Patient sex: M
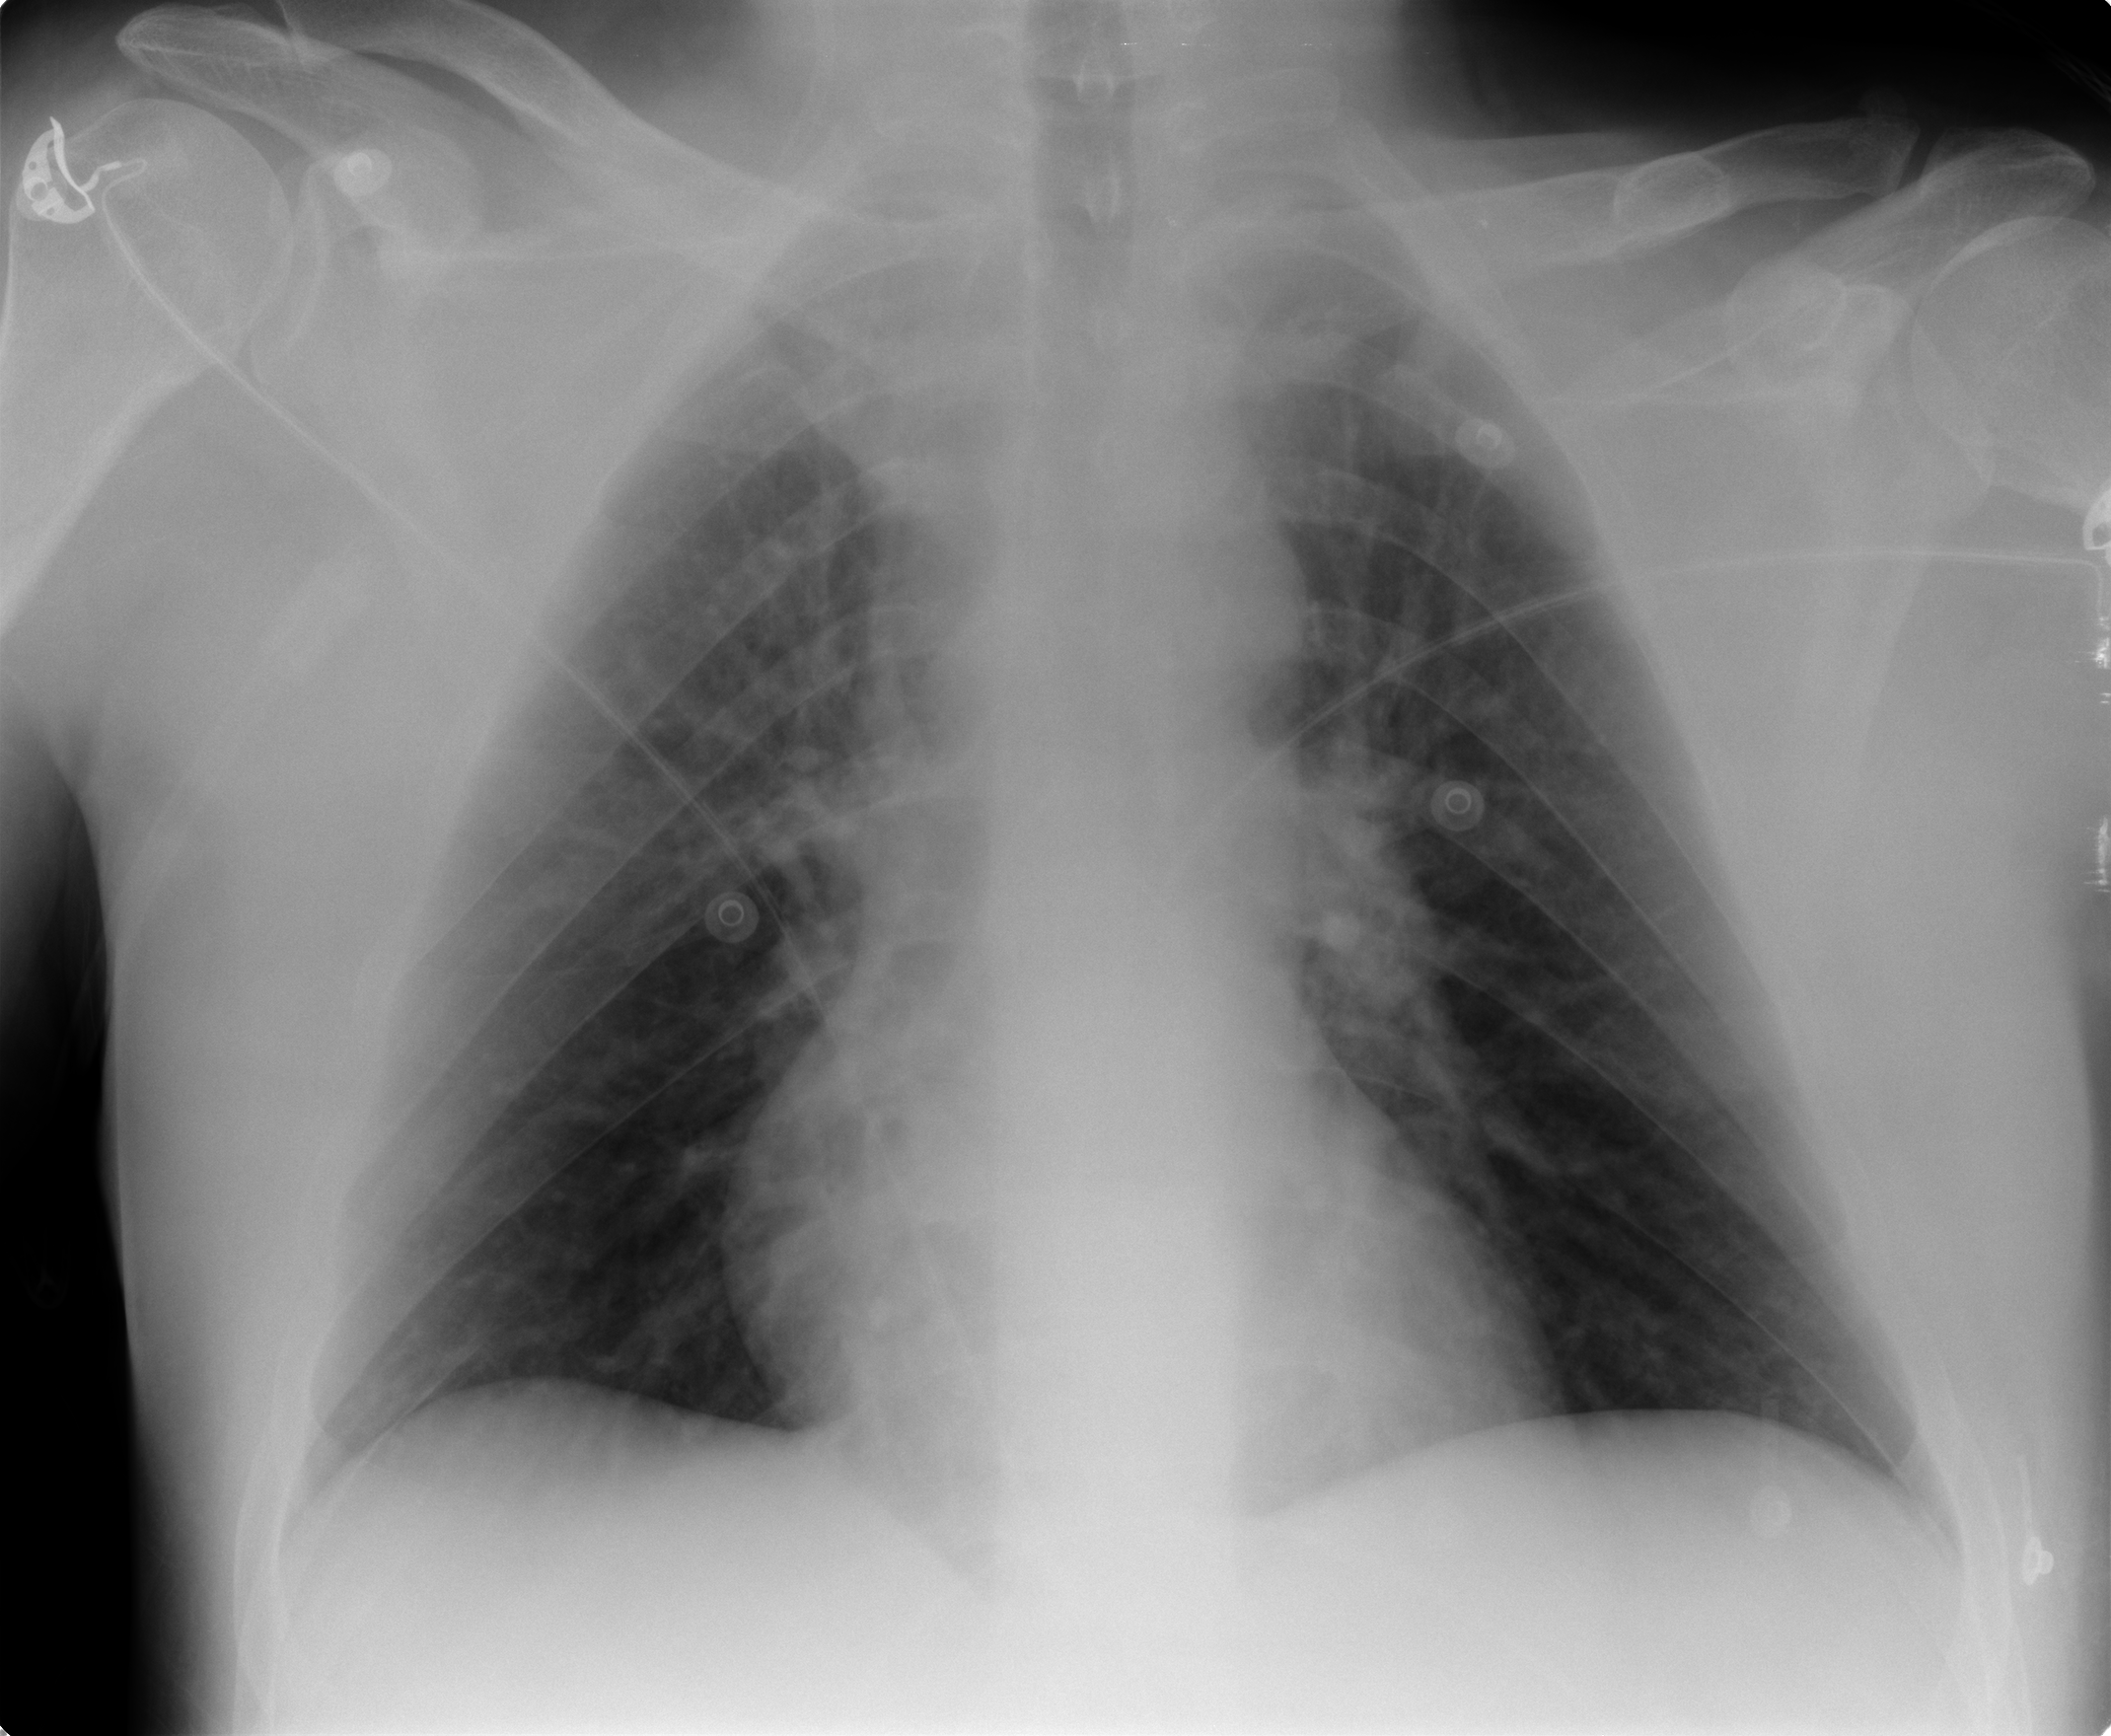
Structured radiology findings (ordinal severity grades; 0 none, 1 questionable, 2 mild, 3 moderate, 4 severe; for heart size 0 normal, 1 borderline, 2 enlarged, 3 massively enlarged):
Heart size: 1
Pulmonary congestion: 1
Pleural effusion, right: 0
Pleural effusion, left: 0
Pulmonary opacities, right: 0
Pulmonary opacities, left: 0
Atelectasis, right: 0
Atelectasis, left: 0